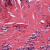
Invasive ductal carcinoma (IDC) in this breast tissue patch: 1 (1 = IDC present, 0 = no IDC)